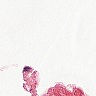
Metastatic tissue present: no